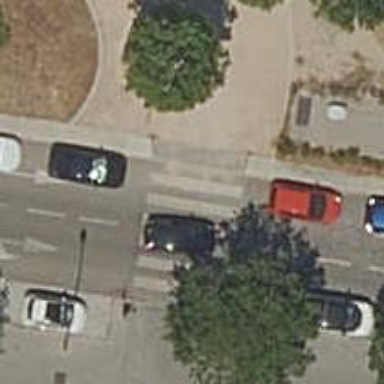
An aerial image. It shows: Uncontrolled zebra crossing on the road.